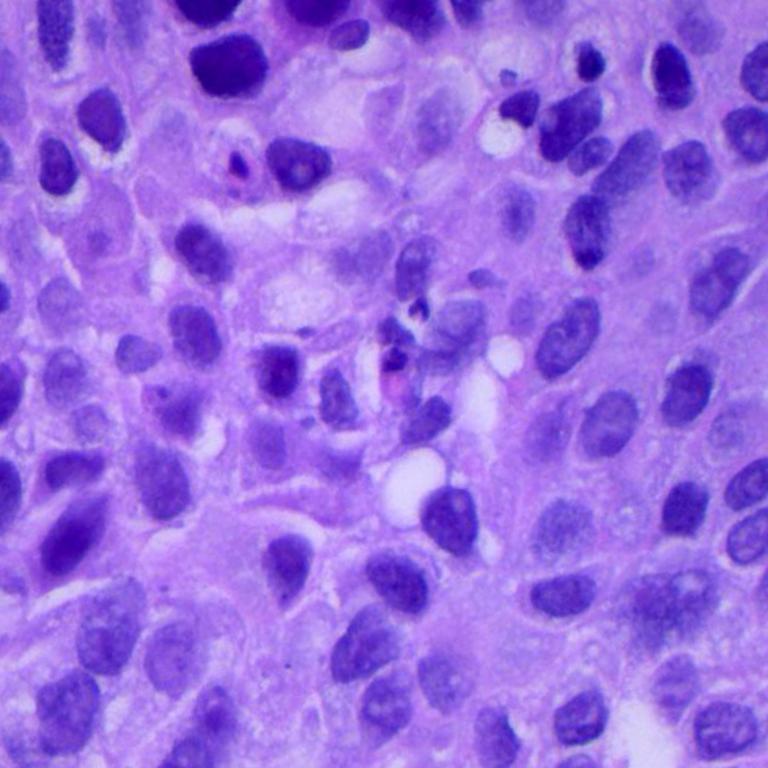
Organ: lung
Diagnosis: squamous carcinomas